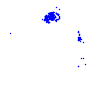
Particle: electron